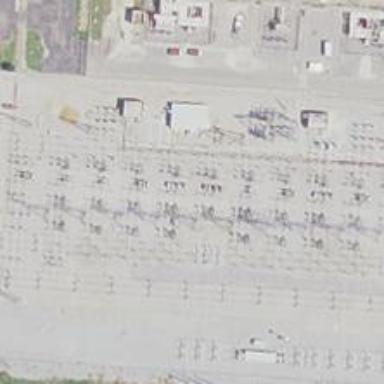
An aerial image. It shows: Switch for power supply.